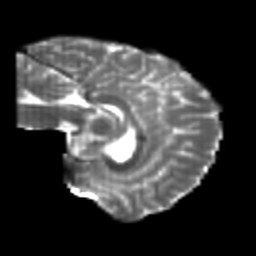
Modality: T2w
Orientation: sagittal
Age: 21
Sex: female
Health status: healthy
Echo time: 0.074 s